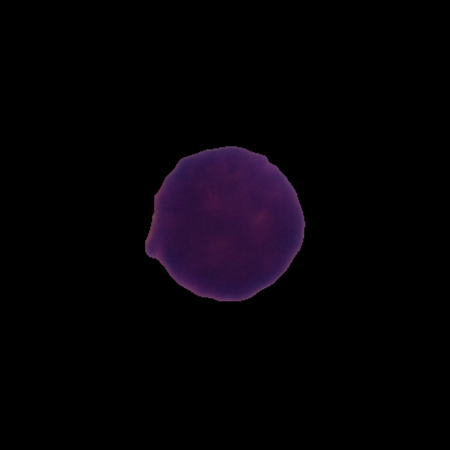
Label: healthy